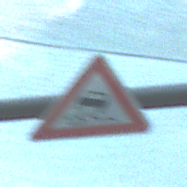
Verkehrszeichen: SchleuderOderRutschgefahr
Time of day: MorningAfternoon
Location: Roofed (Special)
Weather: PartlyCloudy
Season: NotSpecified
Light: Natural